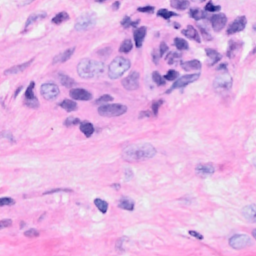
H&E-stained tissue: Breast